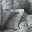
Label: 7